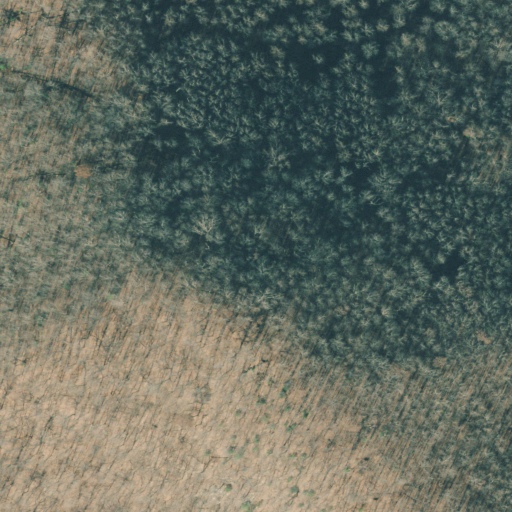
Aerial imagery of mountain in Georgia named Scruggs Top containing only deciduous forest